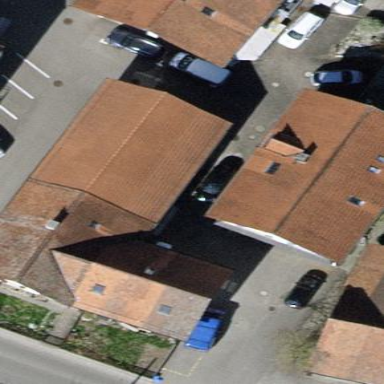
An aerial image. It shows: Semi-detached house with gabled roof.